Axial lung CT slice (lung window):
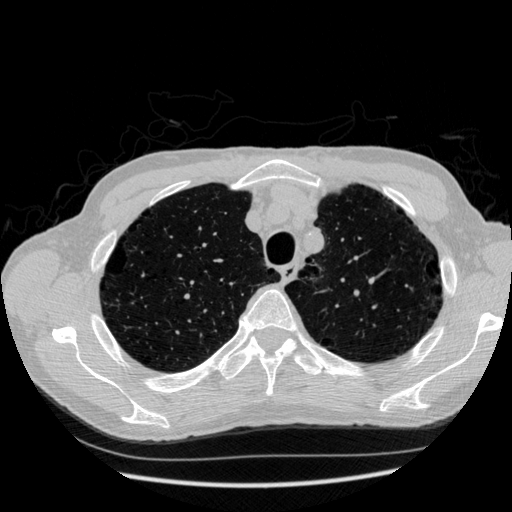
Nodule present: no